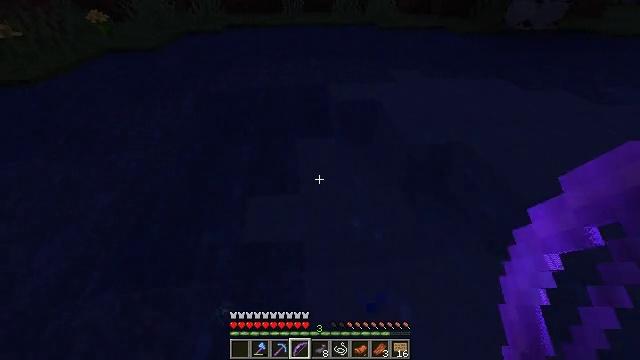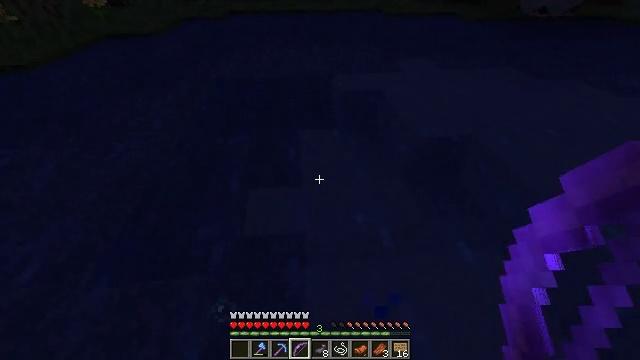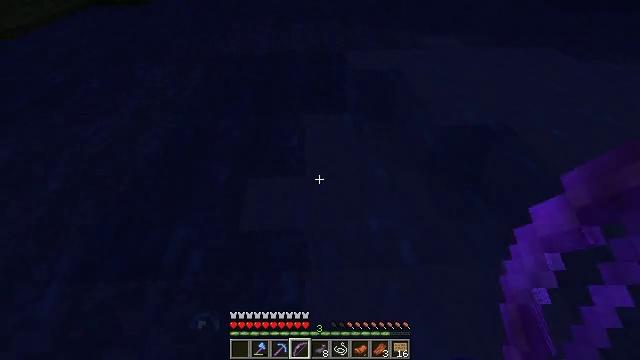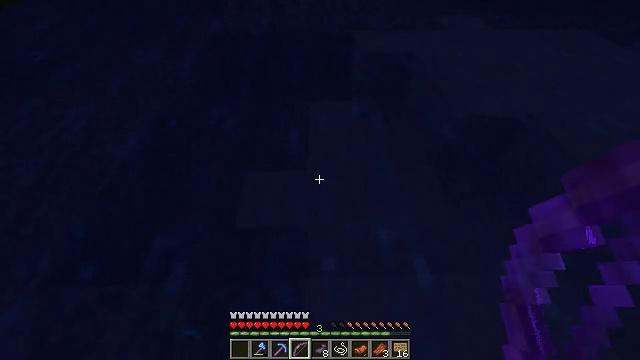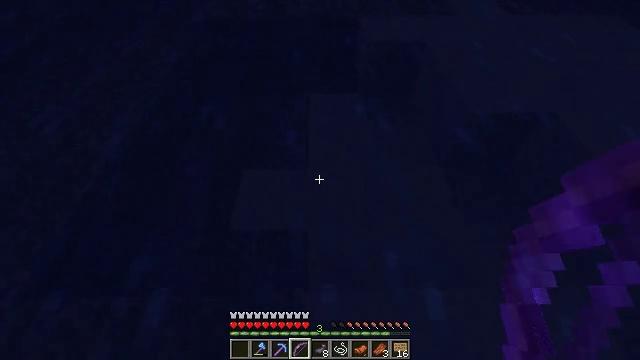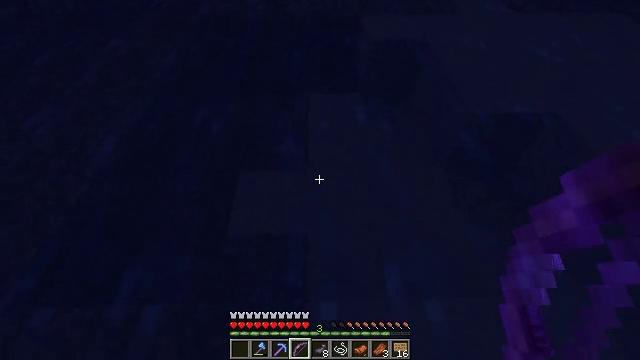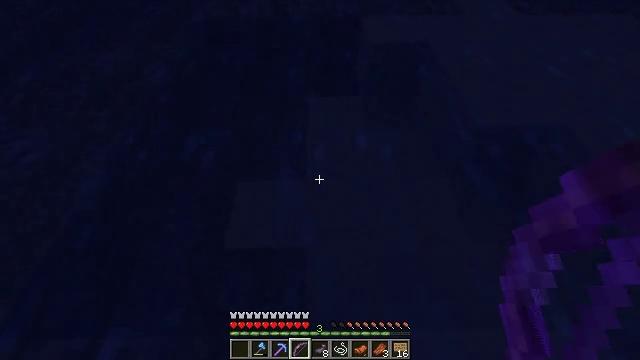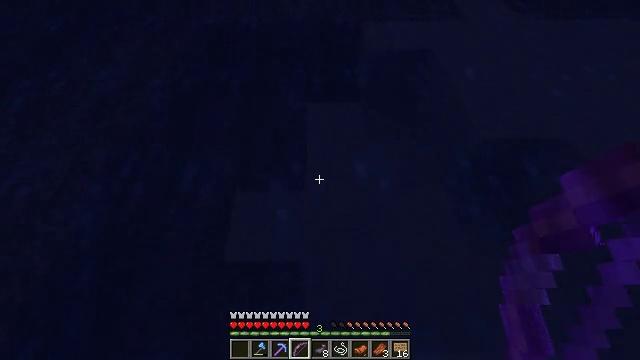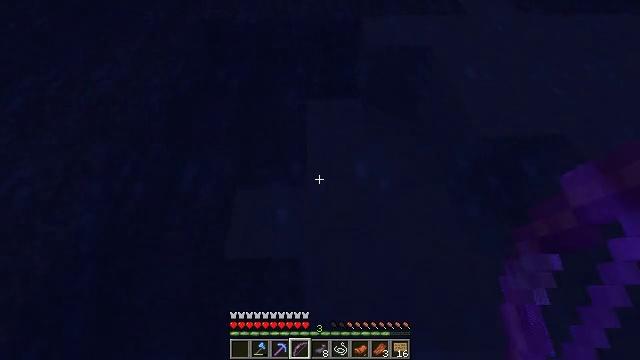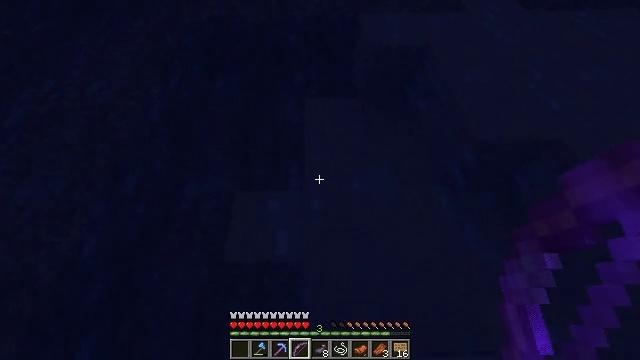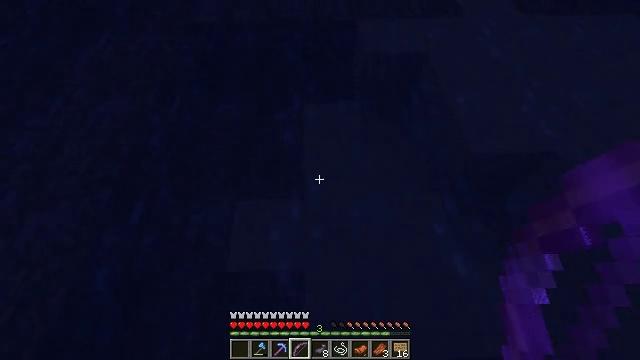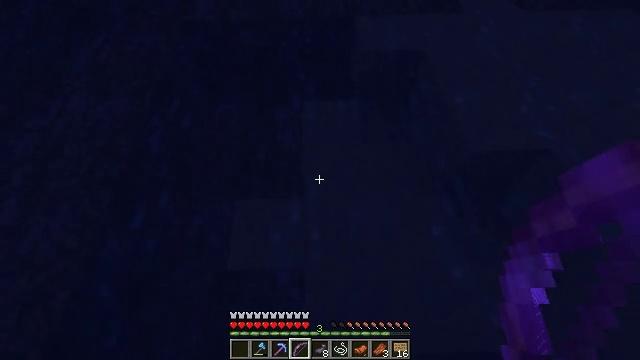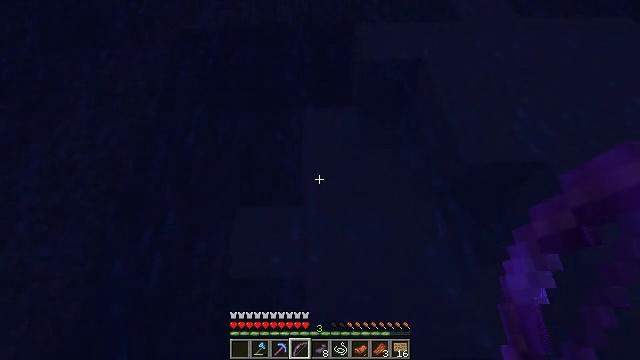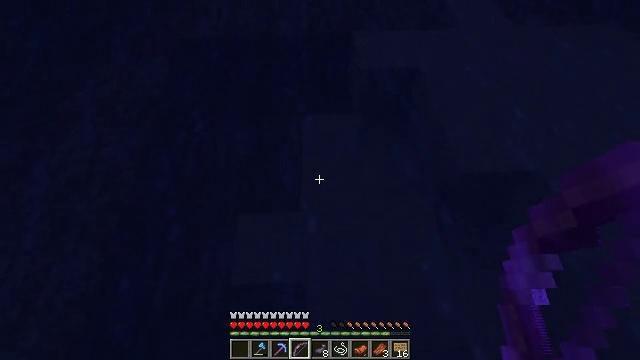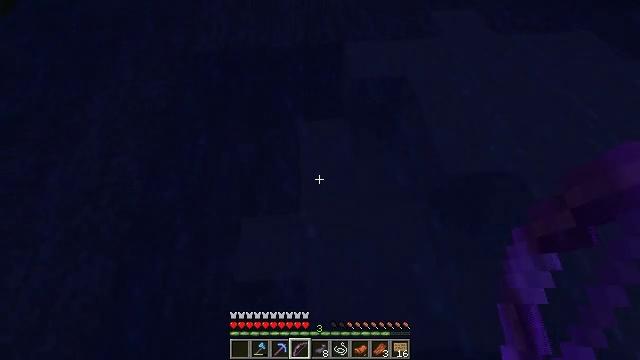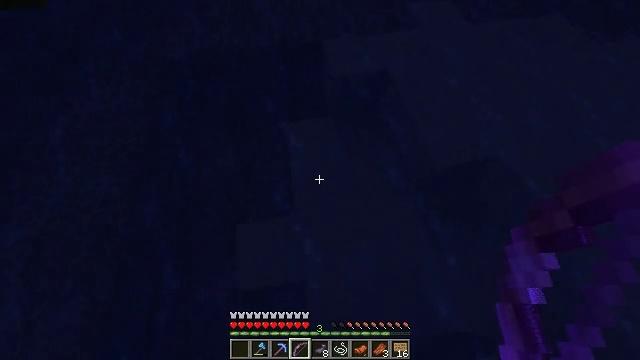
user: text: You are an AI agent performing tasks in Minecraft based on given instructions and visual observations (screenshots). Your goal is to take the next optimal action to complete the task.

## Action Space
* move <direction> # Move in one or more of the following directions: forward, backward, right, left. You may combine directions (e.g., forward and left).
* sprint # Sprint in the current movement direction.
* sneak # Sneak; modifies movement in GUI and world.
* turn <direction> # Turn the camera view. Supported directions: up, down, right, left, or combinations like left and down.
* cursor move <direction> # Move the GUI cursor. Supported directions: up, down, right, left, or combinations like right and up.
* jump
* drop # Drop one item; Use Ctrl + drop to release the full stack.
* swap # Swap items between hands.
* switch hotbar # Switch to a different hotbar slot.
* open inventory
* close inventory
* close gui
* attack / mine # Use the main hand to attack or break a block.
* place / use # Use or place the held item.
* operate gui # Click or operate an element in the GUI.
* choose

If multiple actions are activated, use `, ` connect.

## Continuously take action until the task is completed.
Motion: motion action
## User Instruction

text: Drop a diamond sword.
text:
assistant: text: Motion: move forward, sprint, turn left and down, jump
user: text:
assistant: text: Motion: move forward, sprint, turn left and down, jump
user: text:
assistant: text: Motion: move forward, sprint, turn left and down, jump
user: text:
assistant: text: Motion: move forward, sprint, turn down, jump
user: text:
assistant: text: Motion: move forward, sprint, jump
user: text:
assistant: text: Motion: move forward, sprint, jump
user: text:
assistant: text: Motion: move forward, sprint, jump
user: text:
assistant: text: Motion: move forward, sprint, turn down, jump
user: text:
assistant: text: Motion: move forward, sprint, turn down, jump
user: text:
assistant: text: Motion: move forward, sprint, turn down, jump
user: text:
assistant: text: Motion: move forward, sprint, turn down, jump
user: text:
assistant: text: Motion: move forward, sprint, jump
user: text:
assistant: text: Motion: move forward, sprint, jump
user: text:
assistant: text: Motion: move forward, sprint, turn right, jump
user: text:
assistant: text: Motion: move forward, sprint, turn right and down, jump
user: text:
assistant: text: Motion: move forward, sprint, turn right and down, jump
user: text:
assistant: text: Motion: move forward, sprint, turn right, jump
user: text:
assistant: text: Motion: move forward, sprint, turn right, jump
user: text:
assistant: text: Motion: move forward, sprint, jump
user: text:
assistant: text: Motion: move forward, sprint, jump
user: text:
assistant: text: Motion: move forward, sprint, jump
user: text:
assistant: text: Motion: move forward, sprint, jump
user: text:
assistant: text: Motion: move forward, sprint, turn right and up, jump
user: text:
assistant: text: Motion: move forward, sprint, turn right and up, jump
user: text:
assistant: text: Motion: move forward, sprint, turn right and up, jump
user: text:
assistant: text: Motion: move forward, sprint, turn up, jump
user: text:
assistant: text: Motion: move forward, sprint, turn right and up, jump
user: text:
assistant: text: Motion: move forward, sprint, turn right and up, jump
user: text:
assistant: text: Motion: move forward, sprint, turn right and up, jump
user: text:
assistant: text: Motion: move forward, sprint, turn right and up, jump